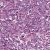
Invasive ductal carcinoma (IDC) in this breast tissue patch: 1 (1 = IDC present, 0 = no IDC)